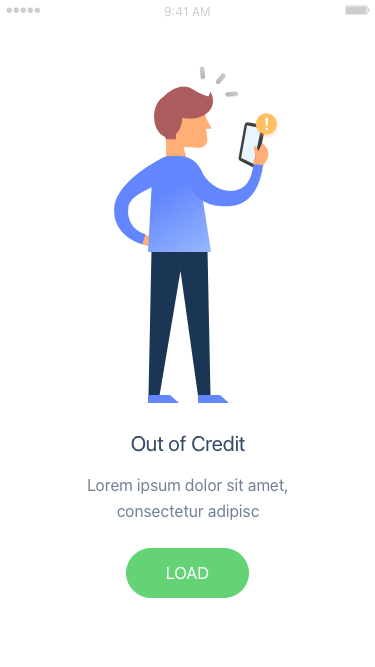
Text in this UI design:
Lorem ipsum dolor sit amet, consectetur adipisc
Out of Credit
Load